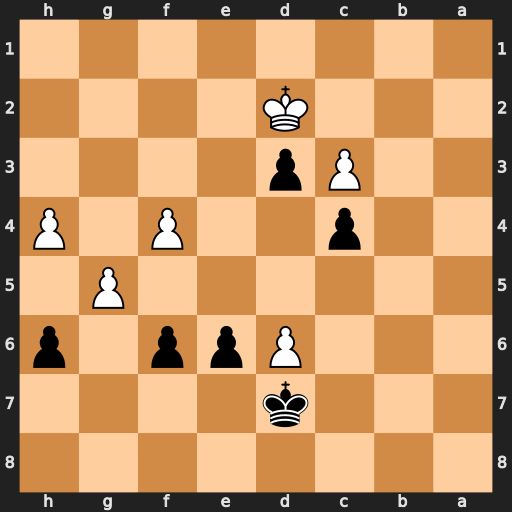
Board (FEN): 8/3k4/3Ppp1p/6P1/2p2P1P/2Pp4/3K4/8
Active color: b
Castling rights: -
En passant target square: -
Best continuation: hxg5 fxg5 Kxd6 h5 Ke7